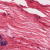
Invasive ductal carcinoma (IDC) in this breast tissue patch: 0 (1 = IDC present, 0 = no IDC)